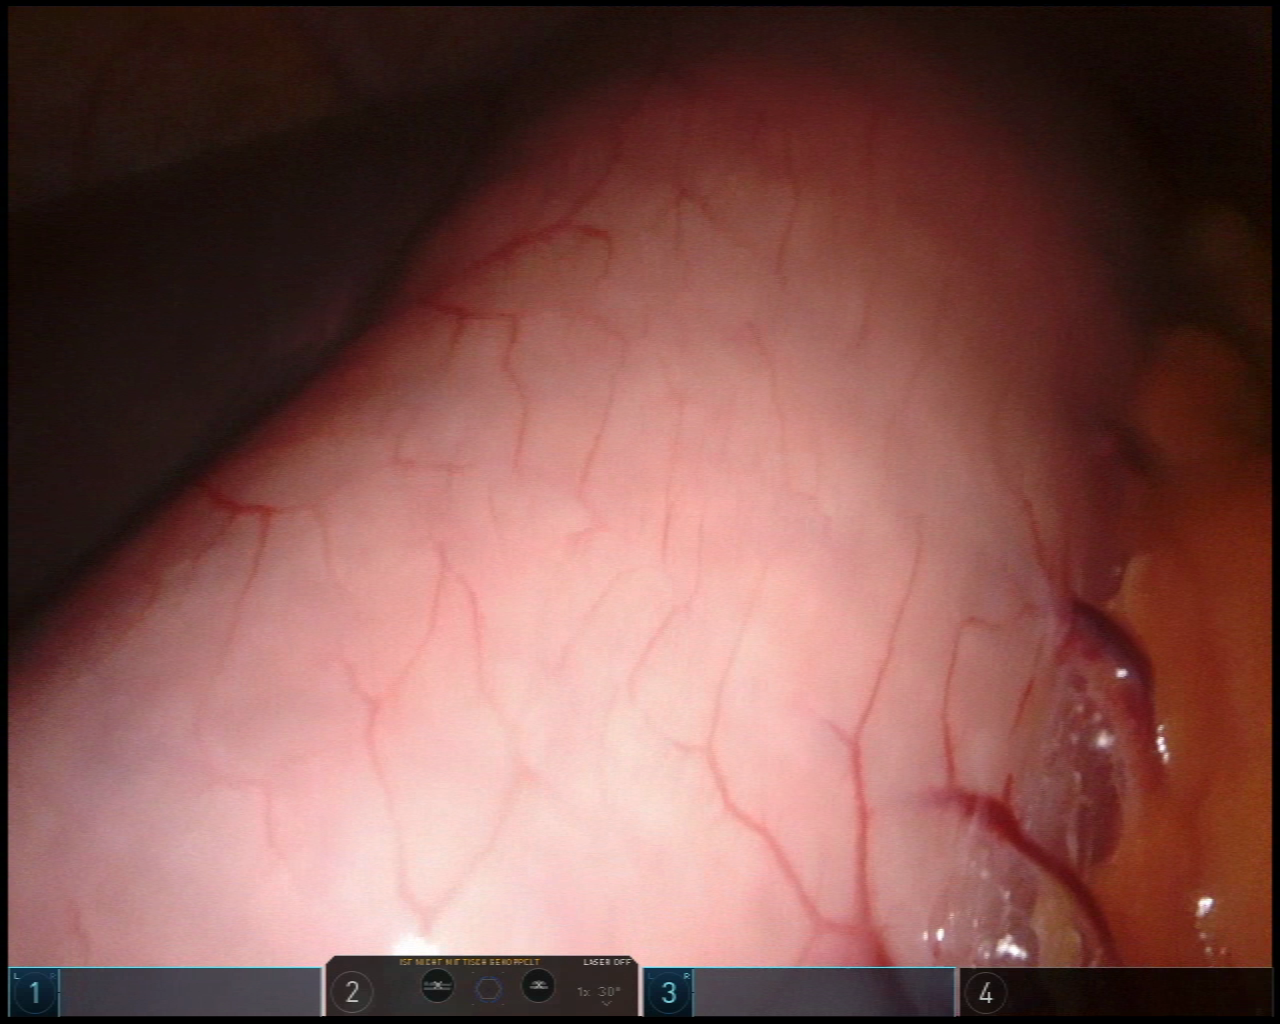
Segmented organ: liver
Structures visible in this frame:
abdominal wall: no
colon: no
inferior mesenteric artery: no
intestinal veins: no
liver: yes
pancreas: no
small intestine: no
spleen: no
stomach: yes
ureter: no
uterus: no
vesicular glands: no